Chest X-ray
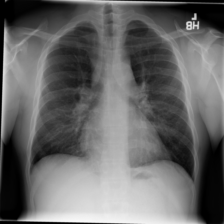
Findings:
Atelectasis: negative
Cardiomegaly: negative
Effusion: negative
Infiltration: negative
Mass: negative
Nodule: negative
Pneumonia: negative
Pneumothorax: negative
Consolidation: negative
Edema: negative
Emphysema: negative
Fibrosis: negative
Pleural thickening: positive
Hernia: negative